Interaction volume radius: 10 \u00c5
Interaction volume height: 15 \u00c5
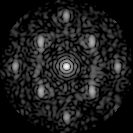
Disorder parameter: 0.4292